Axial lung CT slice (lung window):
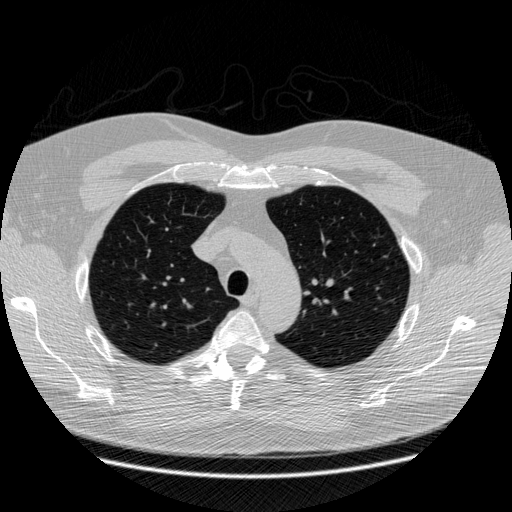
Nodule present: no